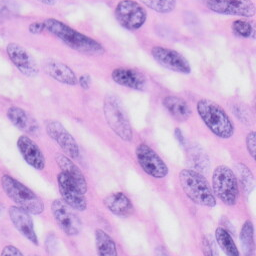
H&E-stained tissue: Skin